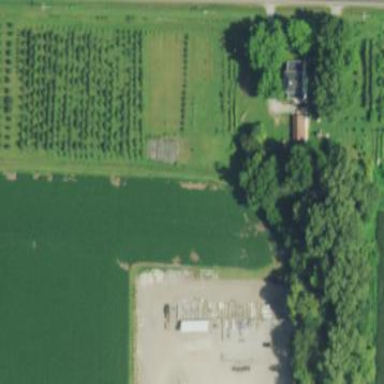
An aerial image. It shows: Orchard.